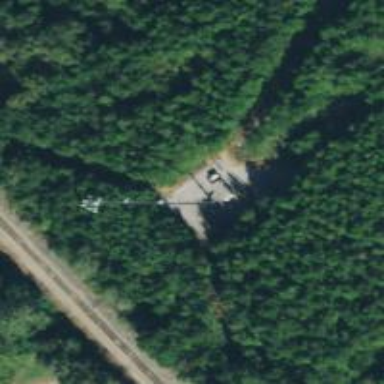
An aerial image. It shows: Mast tower used for communication.